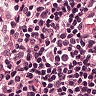
Metastatic tissue present: no